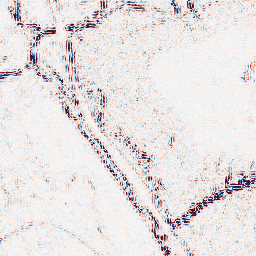
Category: wavelet
Decomposition family: wavelet_reverse_biorthogonal
Decomposition parameters: wavelet: rbio1.3
level: 2
Upsampling method: bspline
Upsampling parameters: scale: 4
Upsampling scale: 4